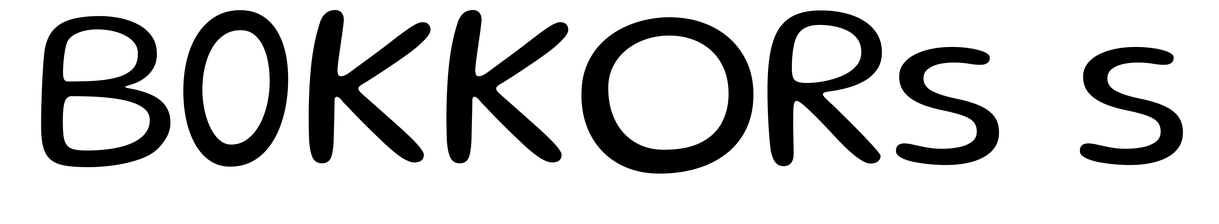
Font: Gluten_Light